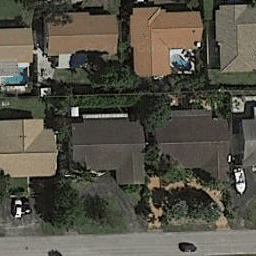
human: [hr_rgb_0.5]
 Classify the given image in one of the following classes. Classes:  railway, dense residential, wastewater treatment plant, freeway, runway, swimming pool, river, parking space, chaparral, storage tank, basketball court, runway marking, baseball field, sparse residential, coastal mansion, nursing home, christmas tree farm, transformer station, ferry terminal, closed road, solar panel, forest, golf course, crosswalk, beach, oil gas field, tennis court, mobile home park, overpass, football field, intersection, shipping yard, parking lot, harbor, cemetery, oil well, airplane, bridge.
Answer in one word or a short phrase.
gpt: dense residential